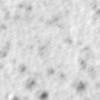
Label: no_change